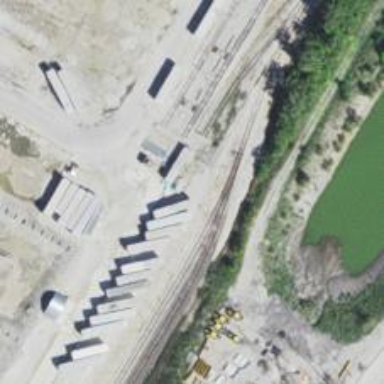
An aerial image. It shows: Abandoned railway yard.